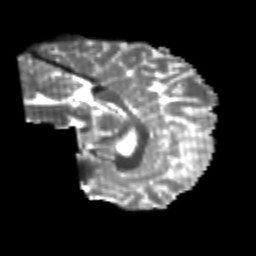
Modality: T2w
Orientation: sagittal
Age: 20
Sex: male
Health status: healthy
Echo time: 0.074 s